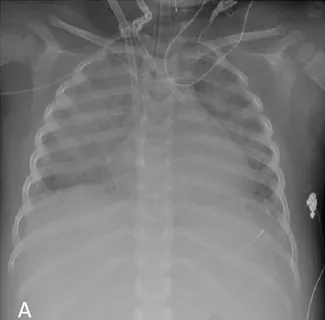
Chest X-Ray during PICU admission. Severe bilateral interstitial thickening, and ,right perihilar consolidation soon after VA-ECMO placement (day 4).
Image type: radiology (x_ray)